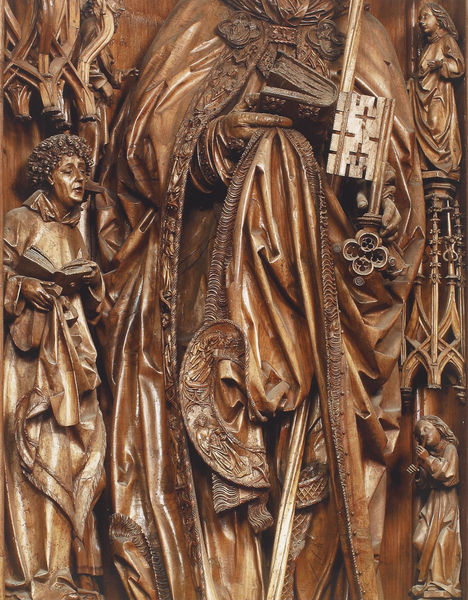
Titel: Kefermarkt, Hochaltar der Pfarrkirche St. Wolfgang
Künstler: Meister von Kefermarkt
Standort: Kefermarkt, Pfarrkirche St. Wolfgang (EU - AUT)
Schlagwörter: hand, mann, umhang, ausschnitt, braun, finger, frau, handschuhe, holz, dame, schleier, ornament, architektur, falten, mensch, kirche, figur, gewand, gold, haare, mantel, reich, musik, gotik, locken, skulptur, relief, bücher, figuren, detail, bronze, faltenwurf, foto, fotografie, buch, knien, beten, altar, schnitzerei, toga, mönch, baldachin, heiliger, heilige, schlüssel, maria, petrus, testament, schnitzkunst, apostel, gewandt, auschnitt, mittelatler, schlpssel, chorschließe